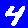
Digit: 4